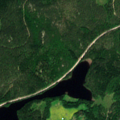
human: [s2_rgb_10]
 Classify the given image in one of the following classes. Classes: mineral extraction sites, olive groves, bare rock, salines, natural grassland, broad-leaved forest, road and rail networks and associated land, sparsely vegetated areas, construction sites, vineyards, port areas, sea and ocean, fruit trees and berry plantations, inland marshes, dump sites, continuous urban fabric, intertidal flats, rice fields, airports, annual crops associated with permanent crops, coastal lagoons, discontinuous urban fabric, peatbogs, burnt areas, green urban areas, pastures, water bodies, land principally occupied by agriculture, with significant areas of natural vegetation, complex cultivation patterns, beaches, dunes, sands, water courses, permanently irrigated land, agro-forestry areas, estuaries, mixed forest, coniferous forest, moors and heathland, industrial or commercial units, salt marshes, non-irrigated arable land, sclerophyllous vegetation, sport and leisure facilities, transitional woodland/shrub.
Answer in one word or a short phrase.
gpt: coniferous forest, mixed forest